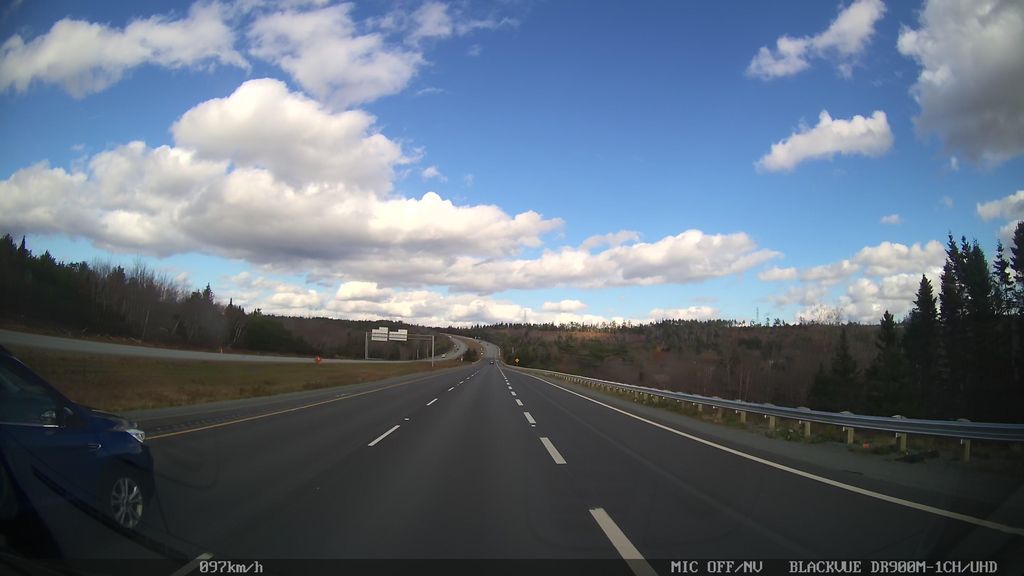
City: halifax